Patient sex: M
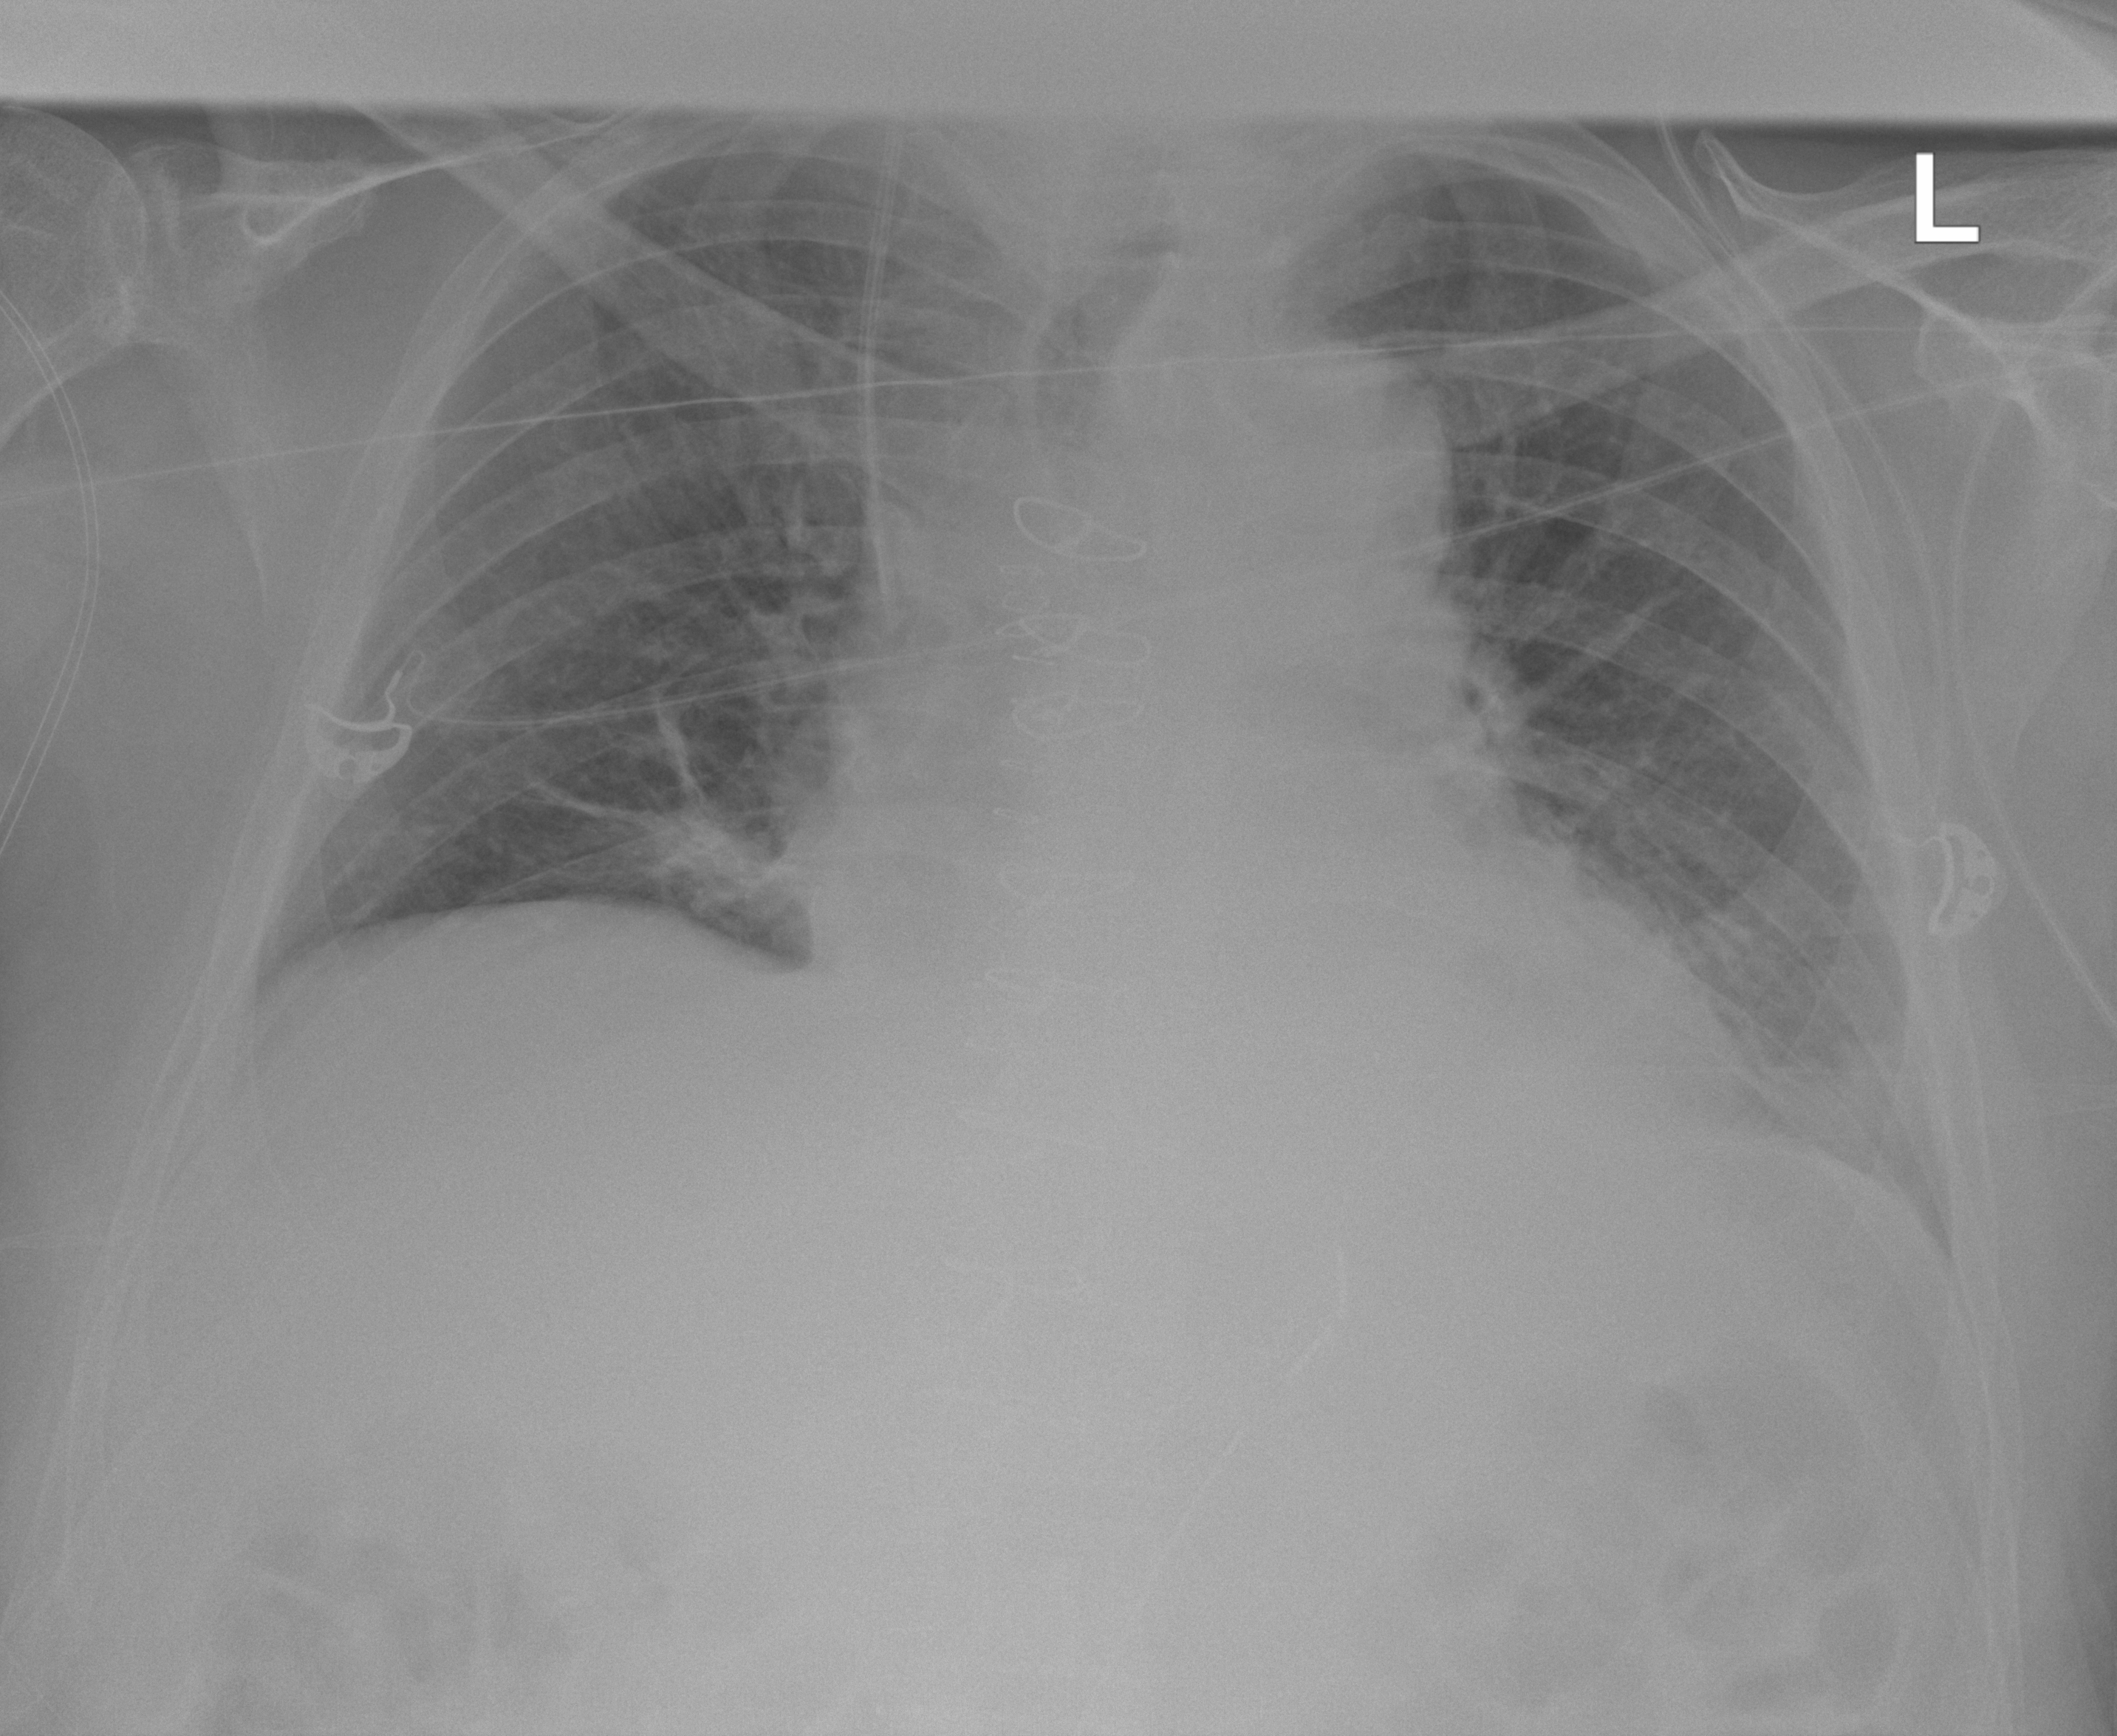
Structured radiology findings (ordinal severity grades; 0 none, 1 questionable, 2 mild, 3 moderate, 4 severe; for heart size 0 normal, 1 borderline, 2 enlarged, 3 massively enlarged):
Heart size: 1
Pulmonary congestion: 0
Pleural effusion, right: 0
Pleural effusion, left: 0
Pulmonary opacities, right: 0
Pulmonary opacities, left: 0
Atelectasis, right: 2
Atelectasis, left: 2